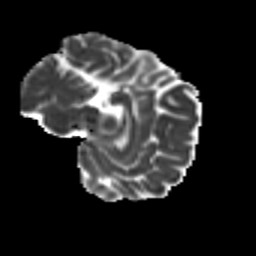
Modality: MD
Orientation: sagittal
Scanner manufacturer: siemens
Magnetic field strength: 3 T
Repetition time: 9.2 s
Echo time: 0.084 s